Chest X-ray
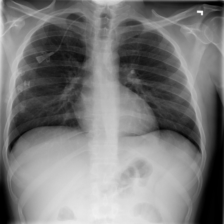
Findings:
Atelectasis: negative
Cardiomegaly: negative
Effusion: negative
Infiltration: negative
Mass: negative
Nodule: negative
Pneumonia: negative
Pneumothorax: negative
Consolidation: negative
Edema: negative
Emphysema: negative
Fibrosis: negative
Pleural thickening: negative
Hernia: negative